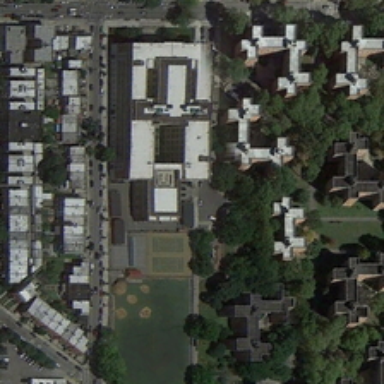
Many buildings and green trees are in a school .